Question: I am iserting some records to excel file using OLEDB
'''
foreach (TblSample rec in LstTblSample)
{
OleDbCommand cmdInsert = new OleDbCommand("insert into [sd$]" +
"([Lab Ref],[D.M.],PH,CP,ADF,NDF,DMD,ME,NIRASH,IFCOW,IFSHEEP,NH3,UFV,UFL,PDIE,PDIN,PDIA,LFU,CFU,SFU) values" +
"(" + "'" + rec.SampleNo + "'" + "," + "'" + rec.DryMatter + "'" + "," + "'" + rec.pH + "'" + "," +
"'" + rec.CrudeProtein + "'" + "," + "'" + "" + "'" + "," + "'" + rec.NDF + "'" + "," + "'" + rec.DMD + "'" + "," +
"'" + rec.ME + "'" + "," + "'" + rec.ASH + "'" + "," + "'" + rec.DMIntakeCattle + "'" + "," +
"'" + rec.DMIntakeSheep + "'" + "," + "'" + rec.NH3 + "'" + "," + "'" + rec.UFV + "'" + "," +
"'" + rec.UFL + "'" + "," + "'" + rec.PDIE + "'" + "," + "'" + rec.PDIN + "'" + "," + "'" + rec.PDIA + "'" + "," +
"'" + rec.LFU + "'" + "," + "'" + rec.CFU + "'" + "," + "'" + rec.SFU + "'" + ")", con);
cmdInsert.ExecuteNonQuery();
}
'''
My excel file has a column named D.M. which is causing this error. I want to keep this column name in excel because, its used by another software. Is there any work around in C# code for insert to cope with this?

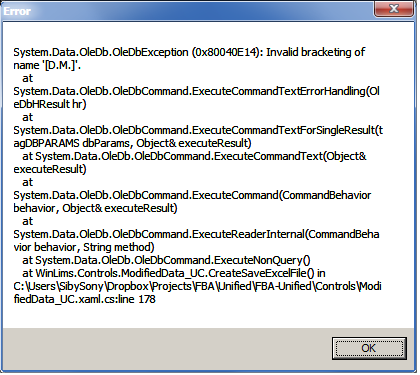
Answer: Where I see a problem is the keyword 'values' in this line
'''
OleDbCommand cmdInsert = new OleDbCommand("insert into [sd$] values" +
'''
In the <URL> statement you usually specify the column fields before calling 'VALUES'. Alternatively you can call 'VALUES' without naming the column fields. In this instance you do both. Above 'VALUES' BEFORE assigning the columns causes a problem.
One option is to remove the column declaration completely and just do 'insert into <URL>
If all else fails make use of the <URL> to try and manipulate the document.
I'm out! Good luck.